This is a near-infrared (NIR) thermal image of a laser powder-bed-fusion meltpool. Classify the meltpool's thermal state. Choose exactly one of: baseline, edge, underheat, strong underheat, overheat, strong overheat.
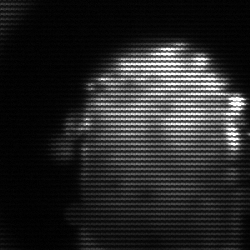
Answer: baseline